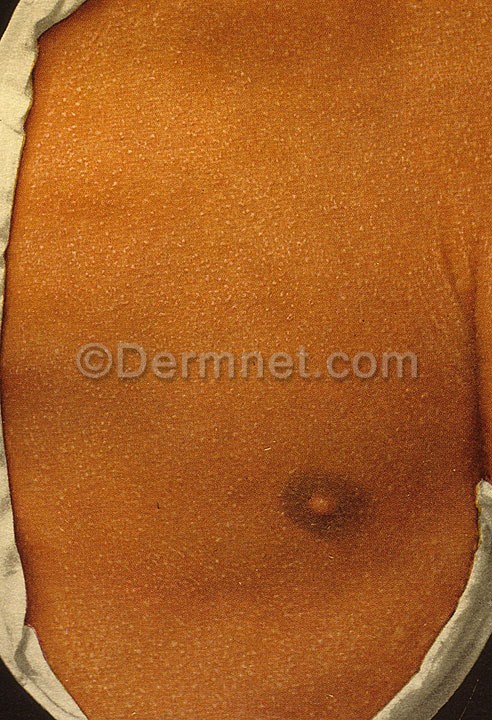
Disease: Exanthems and Drug Eruptions